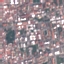
Land use / land cover: Residential